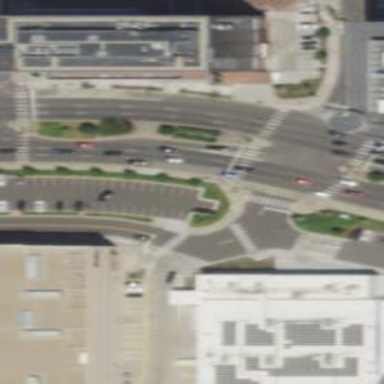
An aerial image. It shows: Secondary road with separate asphalt sidewalk.